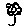
Label: flower